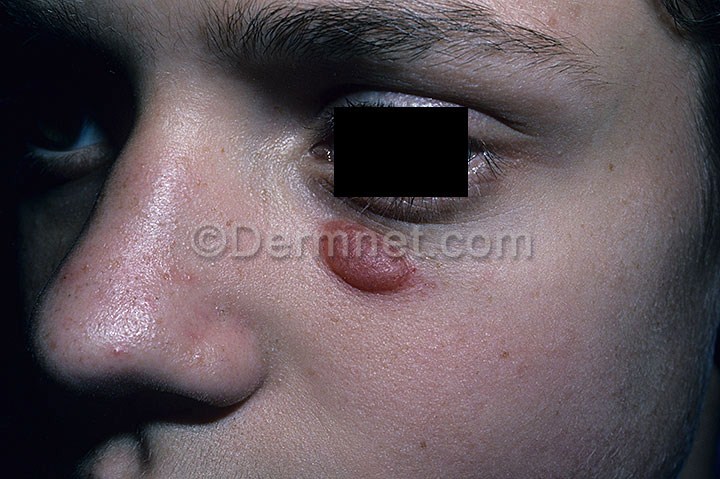
Disease: Seborrheic Keratoses and other Benign Tumors